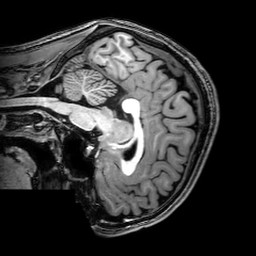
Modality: T1w
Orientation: sagittal
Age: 21
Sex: male
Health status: healthy
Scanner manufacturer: philips
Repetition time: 0.008213 s
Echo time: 0.00376 s